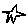
Label: star